Question: I'm stucked on this question for quite a while, and even though some people may have mentionned this problem in other situtations,
=>
My problem is the following: i have a table named OrderedProduct (which joins a table of Orders and a table Products if you can imagine) with two fields: and .
I would like to retriev only the differents and their sum on the same row

The result of the query should be like:
1. HC268136 | 2
2. HC304026 | 1
3. HC388941 | 3
4. 11C03312 | 4
Any help would be much appreciated.
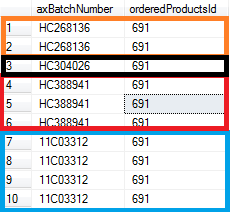
Answer: Do you need a SUM or a COUNT?
Something like the following may answer to your question?
'''
SELECT axBatchNumber, COUNT(*) AS CC
FROM YourTable
GROUP BY axBatchNumber;
'''